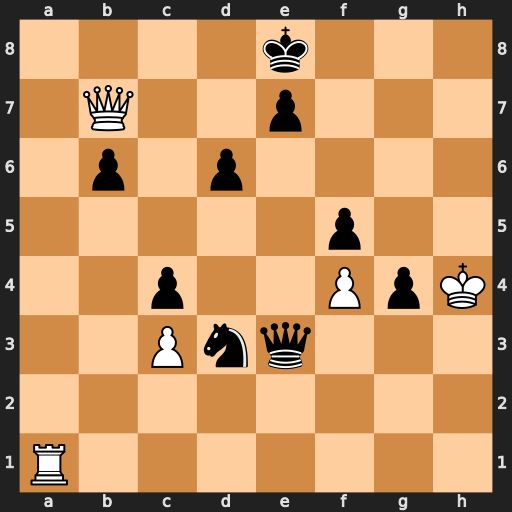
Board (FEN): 4k3/1Q2p3/1p1p4/5p2/2p2PpK/2Pnq3/8/R7
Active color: w
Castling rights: -
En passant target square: -
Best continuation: Ra8+ Kf7 Qd5+ Qe6 Rf8+ Kxf8 Qxe6